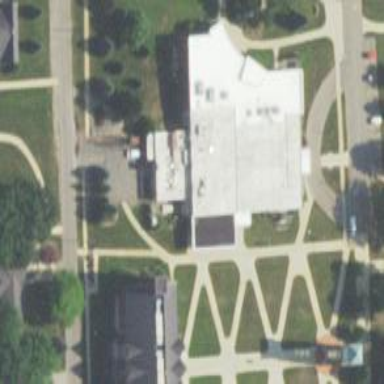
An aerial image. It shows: University building.